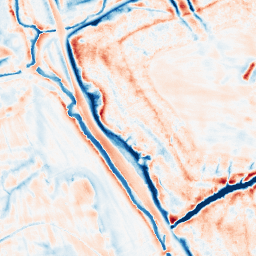
Category: edge_preserving
Decomposition family: bilateral
Decomposition parameters: d: 21
sigma_color: 150
sigma_space: 25
Upsampling method: regularized
Upsampling parameters: scale: 2
lambda_reg: 0.01
Upsampling scale: 2